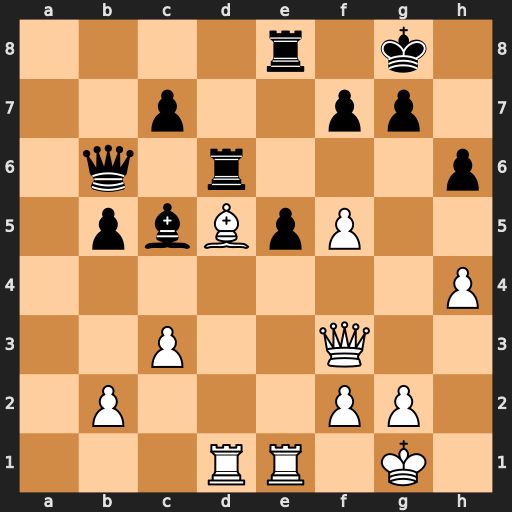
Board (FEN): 4r1k1/2p2pp1/1q1r3p/1pbBpP2/7P/2P2Q2/1P3PP1/3RR1K1
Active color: w
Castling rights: -
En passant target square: -
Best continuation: b4 Rxd5 Rxd5